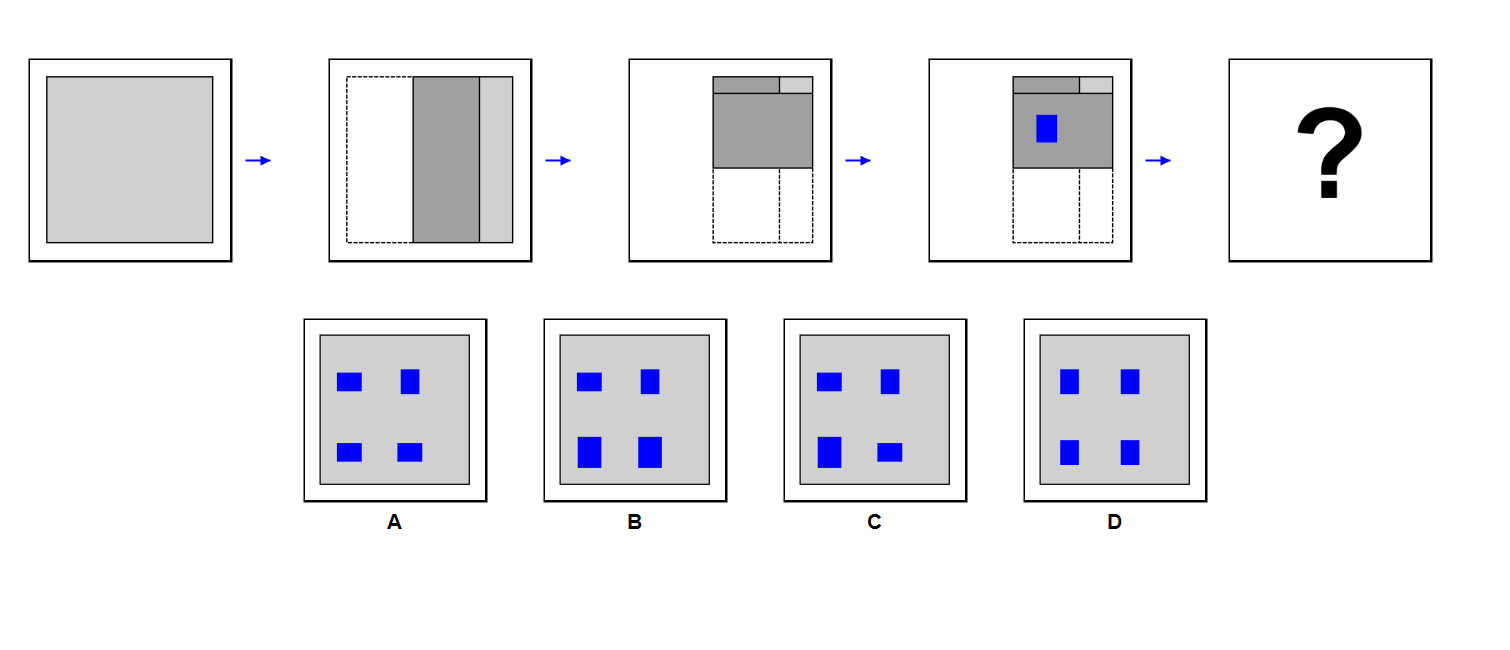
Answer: D